Field crop: maize
Growth stage: 2
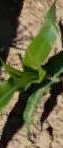
Species: maize